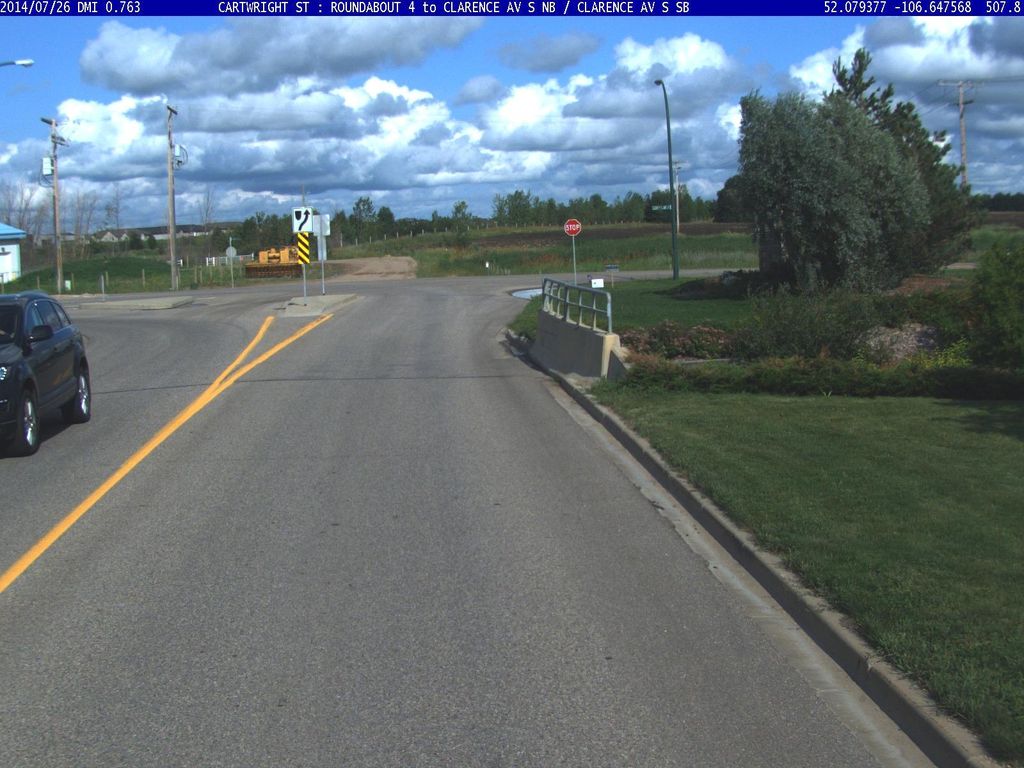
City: saskatoon